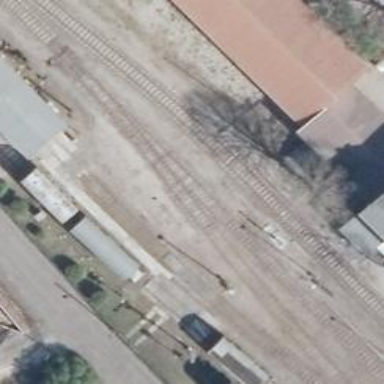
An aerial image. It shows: Railway switch with the turnout side on the left.